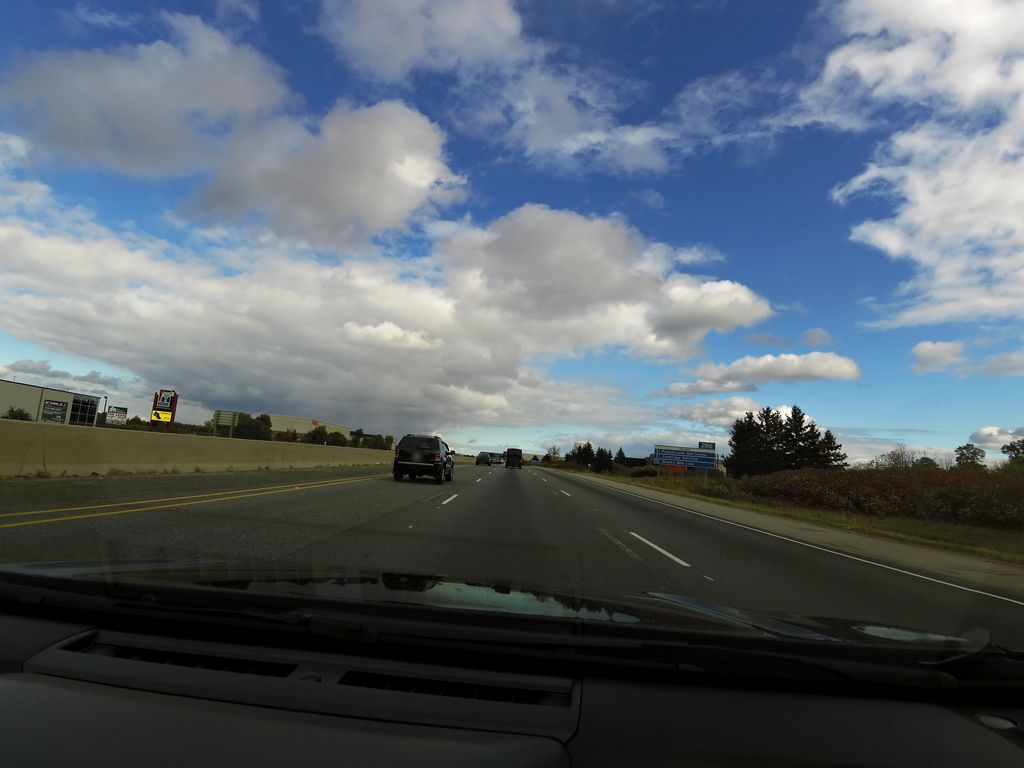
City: kitchener-waterloo